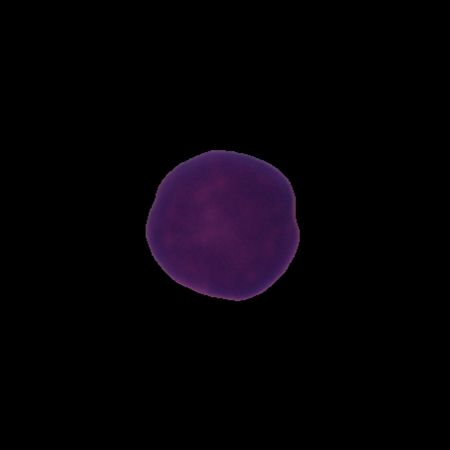
Label: healthy